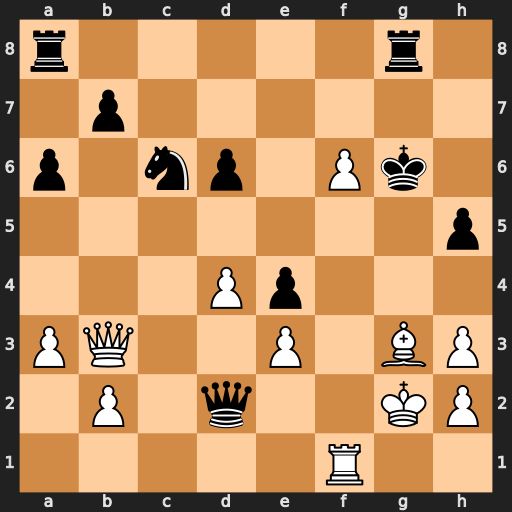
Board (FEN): r5r1/1p6/p1np1Pk1/7p/3Pp3/PQ2P1BP/1P1q2KP/5R2
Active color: w
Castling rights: -
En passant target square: -
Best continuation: Rf2 Qd3 Qe6